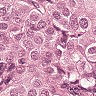
Metastatic tissue present: yes